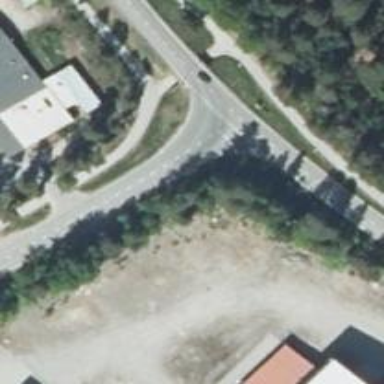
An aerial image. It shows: Road with "give way" sign.